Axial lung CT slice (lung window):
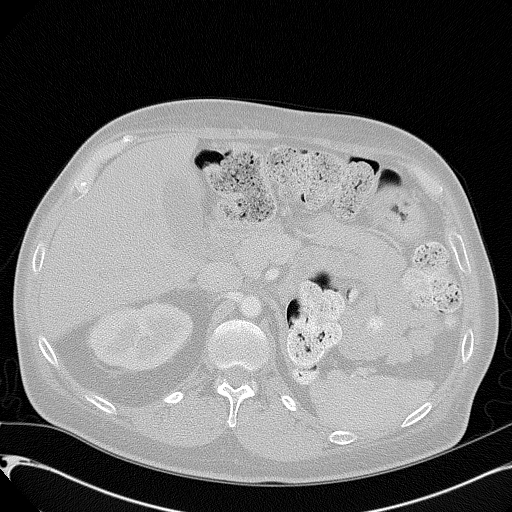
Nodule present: no